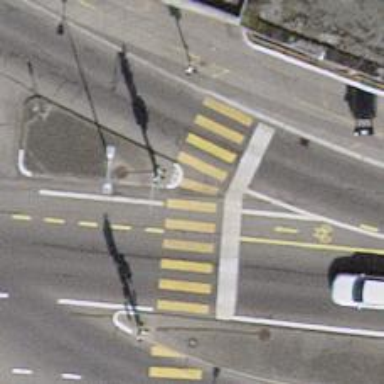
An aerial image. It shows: Traffic calming island.